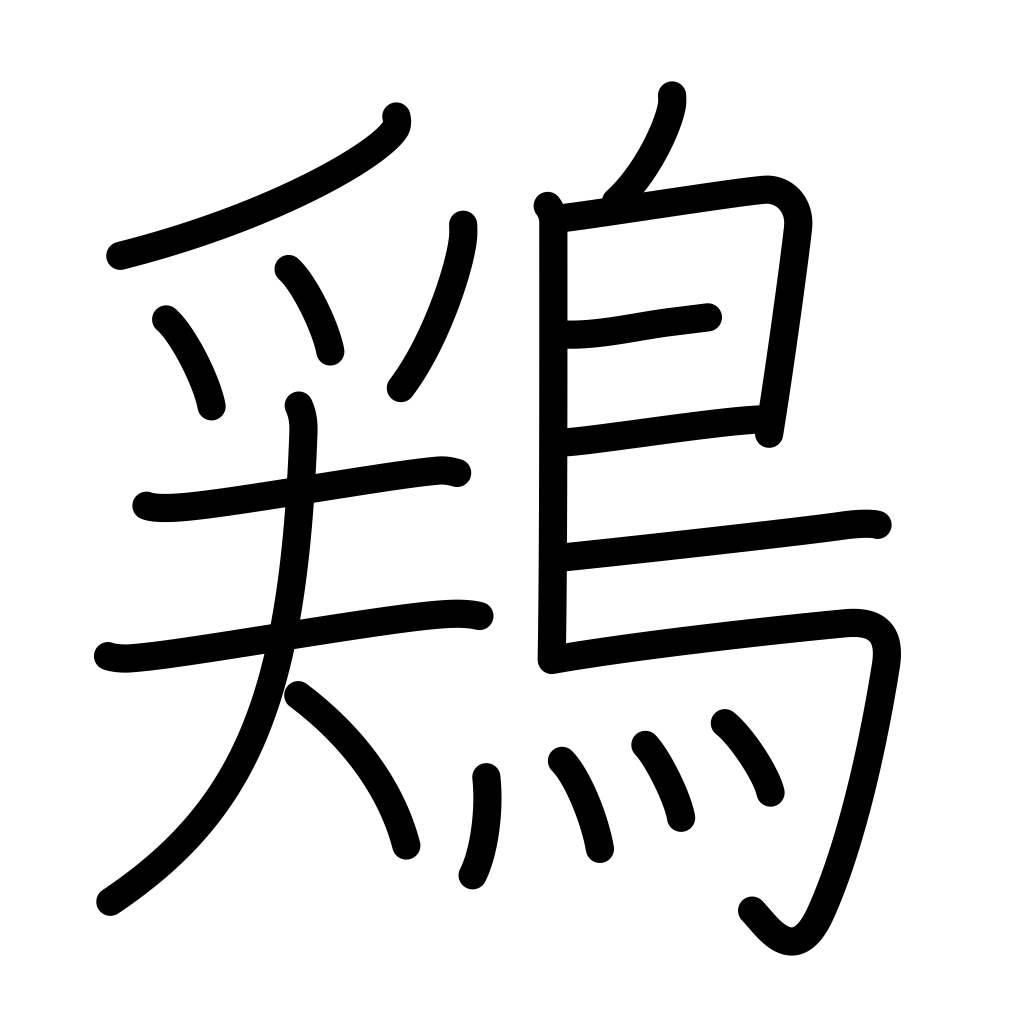
Meaning: chicken